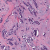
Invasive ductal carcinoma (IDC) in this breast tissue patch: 1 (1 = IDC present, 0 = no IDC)